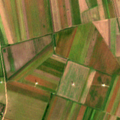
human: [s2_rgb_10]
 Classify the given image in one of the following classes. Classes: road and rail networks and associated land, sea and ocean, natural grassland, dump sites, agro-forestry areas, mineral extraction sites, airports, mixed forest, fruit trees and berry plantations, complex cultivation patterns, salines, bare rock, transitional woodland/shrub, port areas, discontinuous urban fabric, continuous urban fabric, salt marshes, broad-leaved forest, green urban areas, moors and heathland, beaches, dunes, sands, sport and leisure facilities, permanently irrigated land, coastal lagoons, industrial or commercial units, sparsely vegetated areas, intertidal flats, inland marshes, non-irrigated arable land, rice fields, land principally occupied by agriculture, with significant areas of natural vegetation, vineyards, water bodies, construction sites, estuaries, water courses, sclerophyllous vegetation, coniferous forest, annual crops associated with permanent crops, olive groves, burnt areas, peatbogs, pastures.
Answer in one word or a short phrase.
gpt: industrial or commercial units, non-irrigated arable land